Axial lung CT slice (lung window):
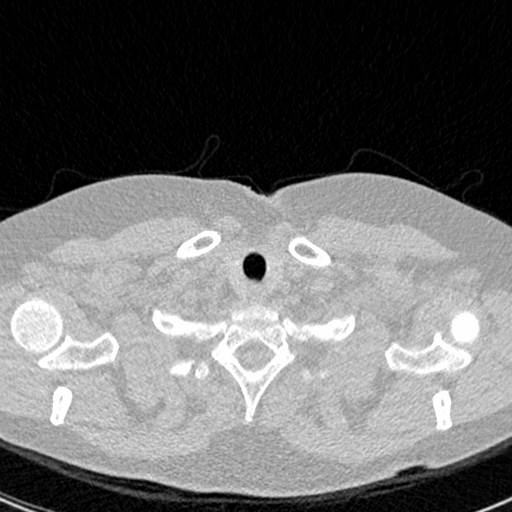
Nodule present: no